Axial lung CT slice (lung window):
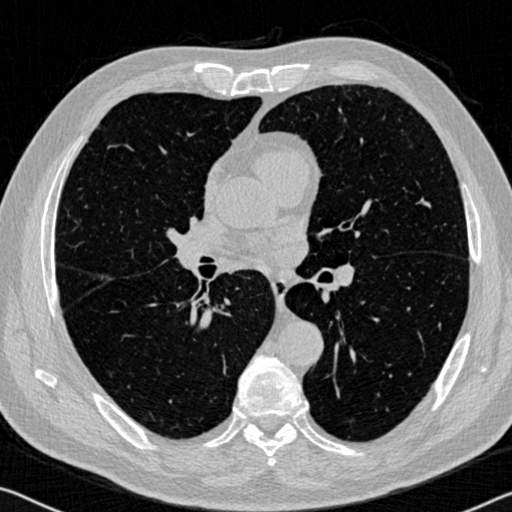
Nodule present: no